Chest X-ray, AP view. Patient: 58 years old, sex M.
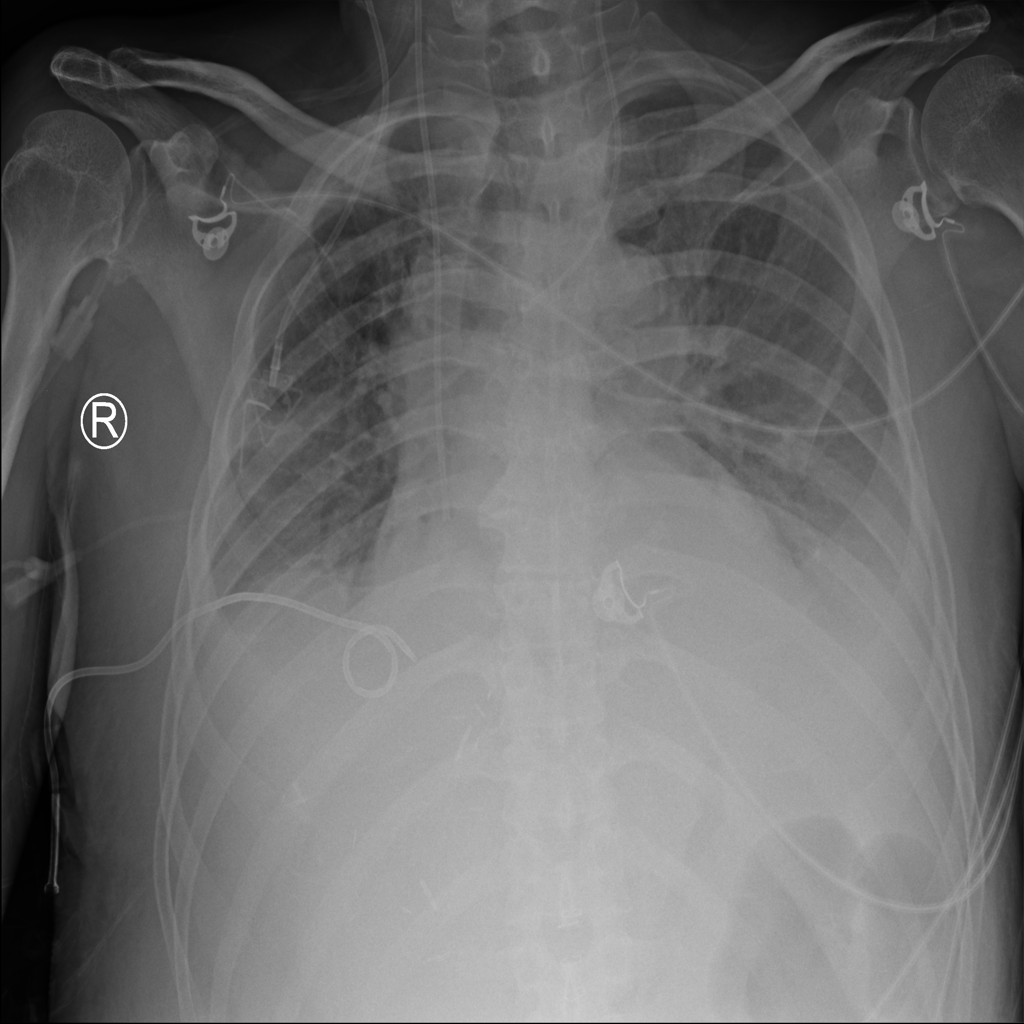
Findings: No Finding